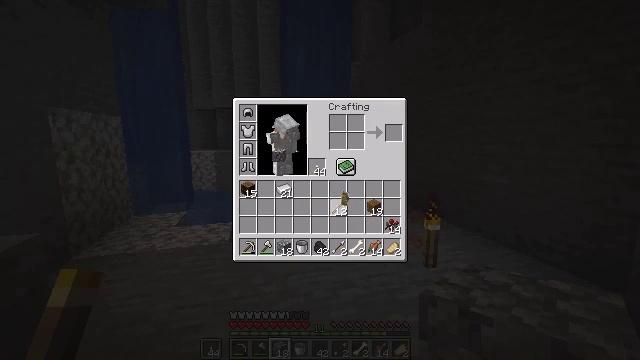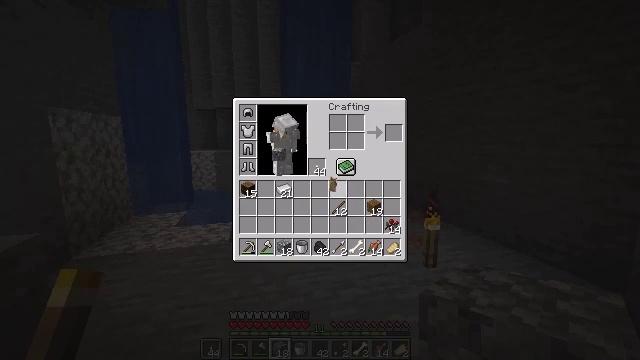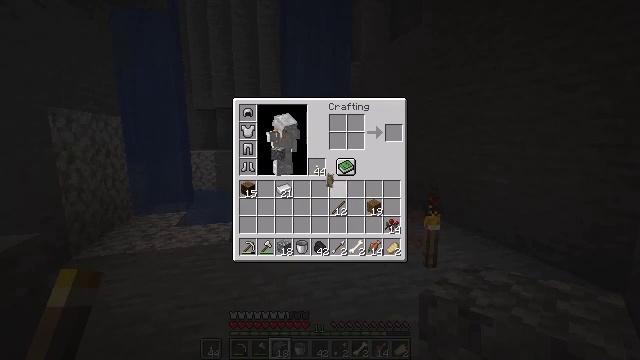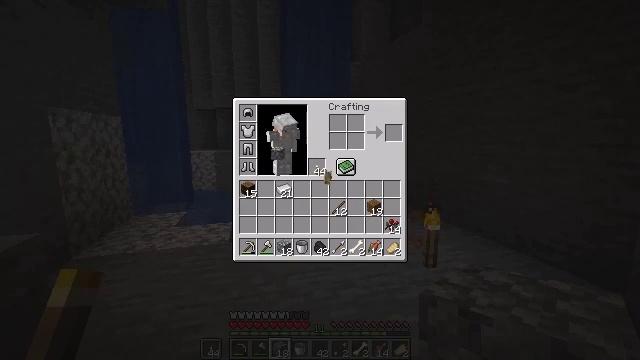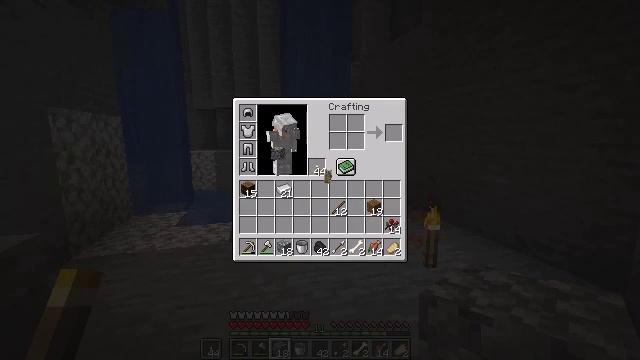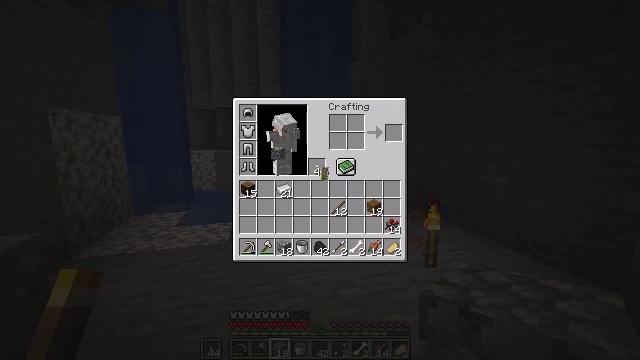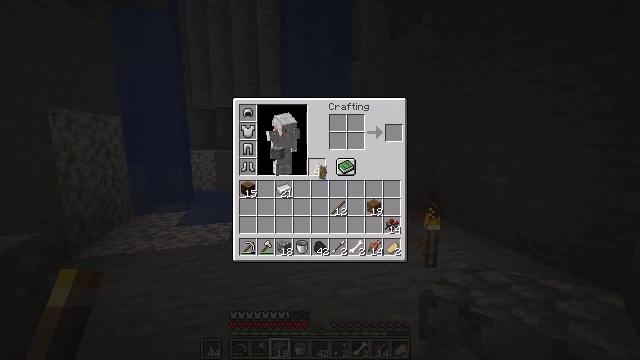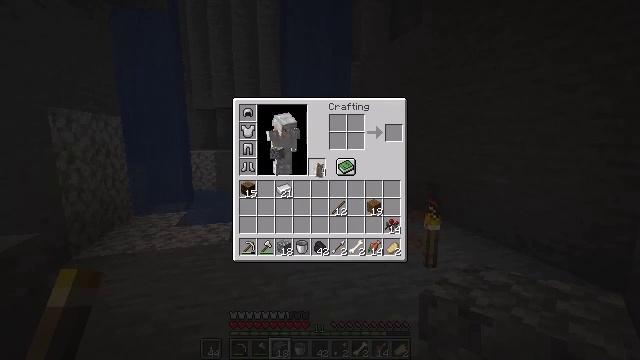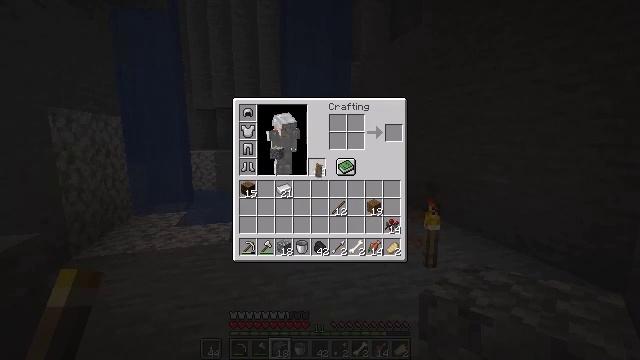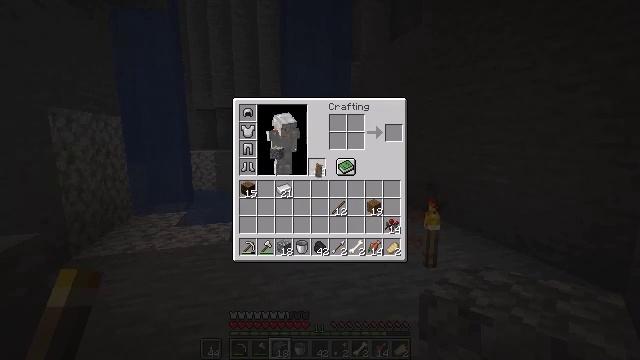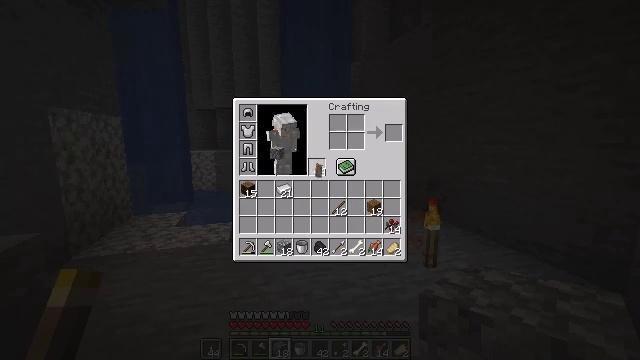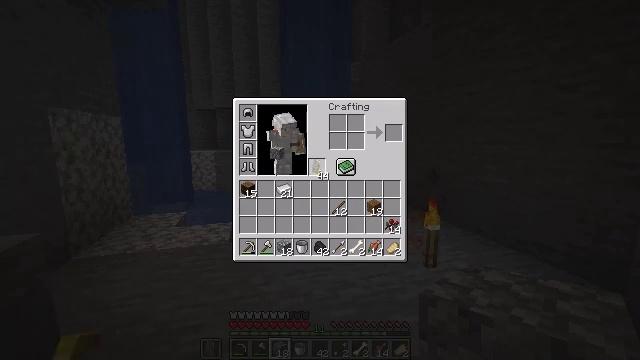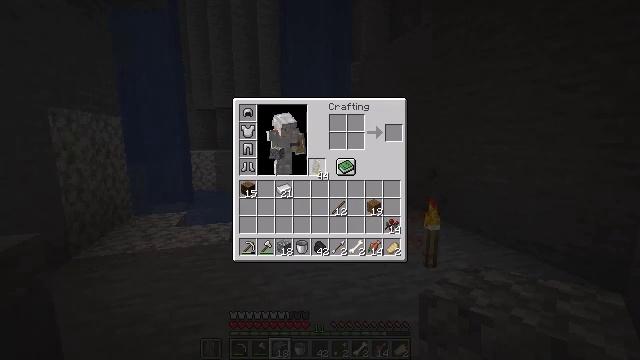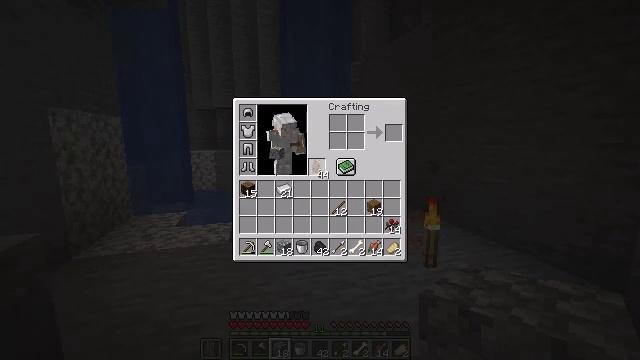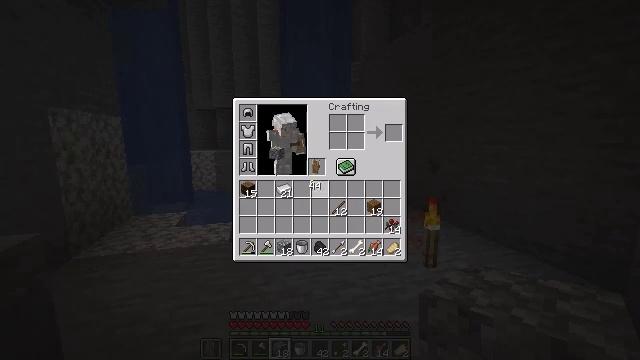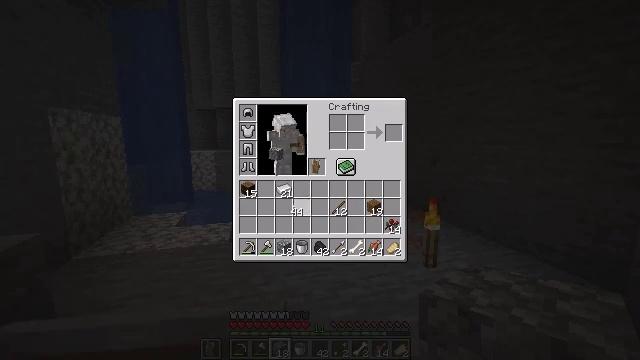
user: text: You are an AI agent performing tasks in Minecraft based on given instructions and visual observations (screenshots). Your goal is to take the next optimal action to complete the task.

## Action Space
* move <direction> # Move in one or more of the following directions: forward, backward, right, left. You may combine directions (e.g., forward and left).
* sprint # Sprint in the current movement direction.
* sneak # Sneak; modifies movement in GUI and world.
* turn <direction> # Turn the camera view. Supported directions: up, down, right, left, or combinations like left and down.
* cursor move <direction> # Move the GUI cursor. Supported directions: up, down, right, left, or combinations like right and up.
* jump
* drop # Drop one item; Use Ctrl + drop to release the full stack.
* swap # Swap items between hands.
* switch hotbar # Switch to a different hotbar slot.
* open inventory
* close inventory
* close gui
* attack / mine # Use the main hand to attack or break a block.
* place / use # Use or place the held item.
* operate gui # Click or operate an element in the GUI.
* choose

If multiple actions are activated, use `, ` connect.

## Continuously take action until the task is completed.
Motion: motion action
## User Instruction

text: Remove a bone from the inventory.
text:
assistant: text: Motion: cursor move left and up
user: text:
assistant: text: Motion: no_op
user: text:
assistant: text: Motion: no_op
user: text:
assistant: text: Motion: no_op
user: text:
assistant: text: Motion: no_op
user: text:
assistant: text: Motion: no_op
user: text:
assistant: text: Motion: no_op
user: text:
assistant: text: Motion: no_op
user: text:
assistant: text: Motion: operate gui
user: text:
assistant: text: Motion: operate gui
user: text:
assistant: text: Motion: no_op
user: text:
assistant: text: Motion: no_op
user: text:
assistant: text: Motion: no_op
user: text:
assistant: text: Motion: cursor move left and down
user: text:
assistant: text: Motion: cursor move left and down
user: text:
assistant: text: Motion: cursor move down
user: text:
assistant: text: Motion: cursor move down
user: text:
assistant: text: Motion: no_op
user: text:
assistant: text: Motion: no_op
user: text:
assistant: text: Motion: no_op
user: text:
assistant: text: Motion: no_op
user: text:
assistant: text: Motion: no_op
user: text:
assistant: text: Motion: no_op
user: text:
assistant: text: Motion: no_op
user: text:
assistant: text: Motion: no_op
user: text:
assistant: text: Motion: no_op
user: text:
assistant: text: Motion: no_op
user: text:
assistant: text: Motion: operate gui
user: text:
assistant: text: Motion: operate gui
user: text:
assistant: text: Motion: cursor move up